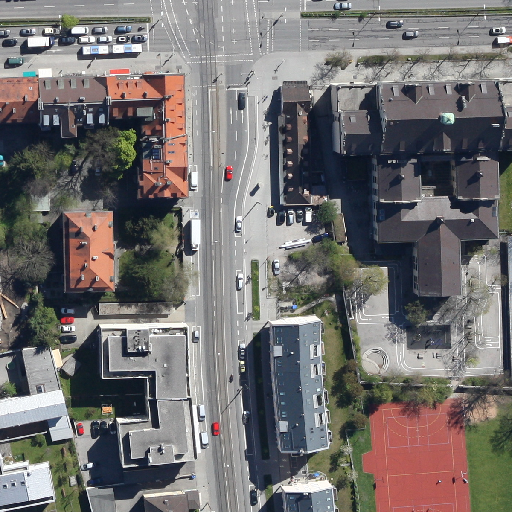
Referring expression: van